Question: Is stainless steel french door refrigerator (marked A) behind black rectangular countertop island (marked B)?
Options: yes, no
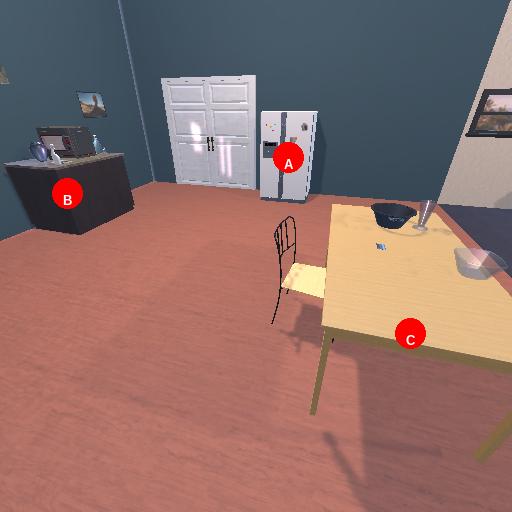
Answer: yes